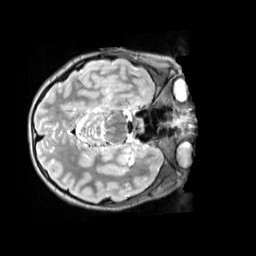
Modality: T2w
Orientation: axial
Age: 11
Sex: female
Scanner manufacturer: siemens
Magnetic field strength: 3 T
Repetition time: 3.2 s
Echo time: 0.408 s